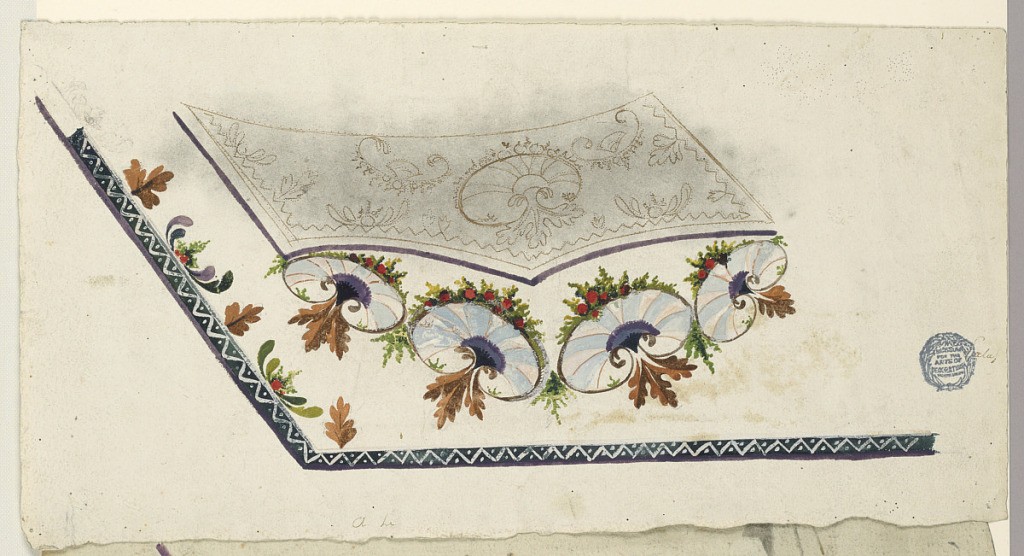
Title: Design for the Embroidery of a Man's Waistcoat
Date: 1780–1790
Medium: Pricked, traced, pen and ink, brush and gouache, white on paper
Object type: Drawing
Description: Unfinished design for the left bottom corner of a man's waistcoat. Vegetable fan motifs under the pocket and in the center rof pocket. Leave and plants alternate along the outer edge.